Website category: sports
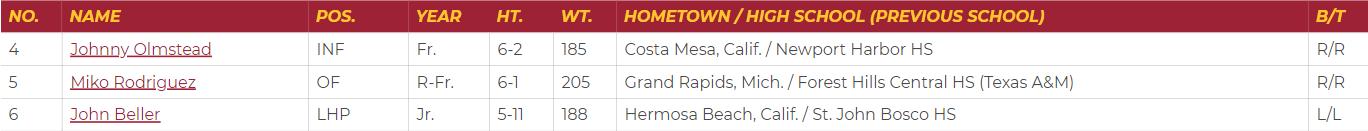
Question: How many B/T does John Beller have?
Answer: L/L

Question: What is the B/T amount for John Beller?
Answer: L/L

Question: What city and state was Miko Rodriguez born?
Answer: Grand Rapids, Mich.

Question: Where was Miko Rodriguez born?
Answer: Grand Rapids, Mich.

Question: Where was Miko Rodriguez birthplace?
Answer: Grand Rapids, Mich.

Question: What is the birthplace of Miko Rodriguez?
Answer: Grand Rapids, Mich.

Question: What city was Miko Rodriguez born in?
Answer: Grand Rapids, Mich.

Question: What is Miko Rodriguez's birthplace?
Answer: Grand Rapids, Mich.

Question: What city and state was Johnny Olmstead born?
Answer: Costa Mesa, Calif.

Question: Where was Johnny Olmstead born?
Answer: Costa Mesa, Calif.

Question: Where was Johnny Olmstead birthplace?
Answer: Costa Mesa, Calif.

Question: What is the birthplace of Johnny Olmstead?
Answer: Costa Mesa, Calif.

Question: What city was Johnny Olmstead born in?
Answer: Costa Mesa, Calif.

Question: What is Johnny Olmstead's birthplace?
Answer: Costa Mesa, Calif.

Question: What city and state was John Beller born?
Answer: Hermosa Beach, Calif.

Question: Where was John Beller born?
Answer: Hermosa Beach, Calif.

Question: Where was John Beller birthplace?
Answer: Hermosa Beach, Calif.

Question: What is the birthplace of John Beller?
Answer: Hermosa Beach, Calif.

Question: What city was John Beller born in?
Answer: Hermosa Beach, Calif.

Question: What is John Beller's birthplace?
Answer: Hermosa Beach, Calif.

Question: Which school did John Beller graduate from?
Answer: St. John Bosco HS

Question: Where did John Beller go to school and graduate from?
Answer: St. John Bosco HS

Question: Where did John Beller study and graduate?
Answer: St. John Bosco HS

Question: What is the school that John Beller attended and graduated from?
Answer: St. John Bosco HS

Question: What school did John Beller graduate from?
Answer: St. John Bosco HS

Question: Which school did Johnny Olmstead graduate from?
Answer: Newport Harbor HS

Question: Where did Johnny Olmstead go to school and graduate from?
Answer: Newport Harbor HS

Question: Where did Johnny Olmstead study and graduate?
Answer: Newport Harbor HS

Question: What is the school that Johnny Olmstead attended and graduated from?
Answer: Newport Harbor HS

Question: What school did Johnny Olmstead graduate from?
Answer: Newport Harbor HS

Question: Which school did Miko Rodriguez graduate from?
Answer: Forest Hills Central HS (Texas A&M)

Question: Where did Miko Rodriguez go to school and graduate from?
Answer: Forest Hills Central HS (Texas A&M)

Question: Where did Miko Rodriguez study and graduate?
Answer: Forest Hills Central HS (Texas A&M)

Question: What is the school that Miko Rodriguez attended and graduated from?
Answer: Forest Hills Central HS (Texas A&M)

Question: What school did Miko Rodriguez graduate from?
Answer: Forest Hills Central HS (Texas A&M)